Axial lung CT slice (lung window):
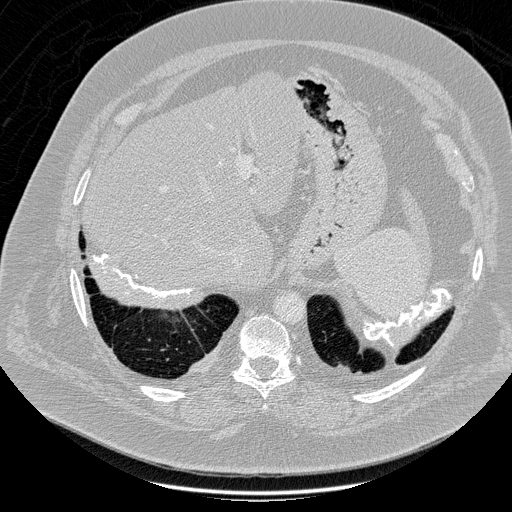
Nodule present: no